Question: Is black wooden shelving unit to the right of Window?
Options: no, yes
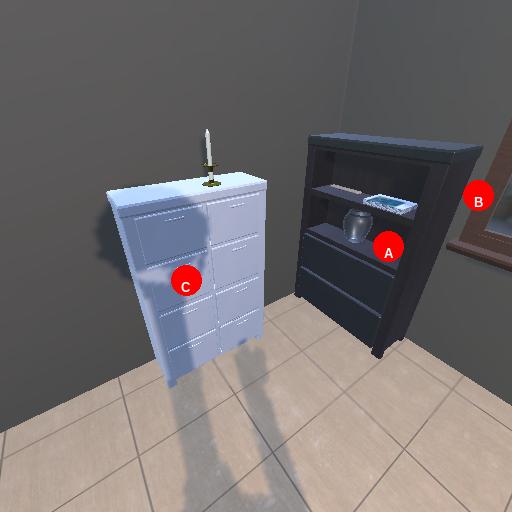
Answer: no